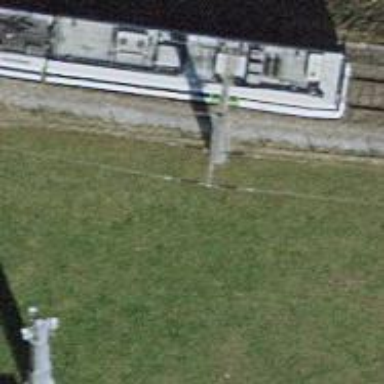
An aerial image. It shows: Concrete power pole.